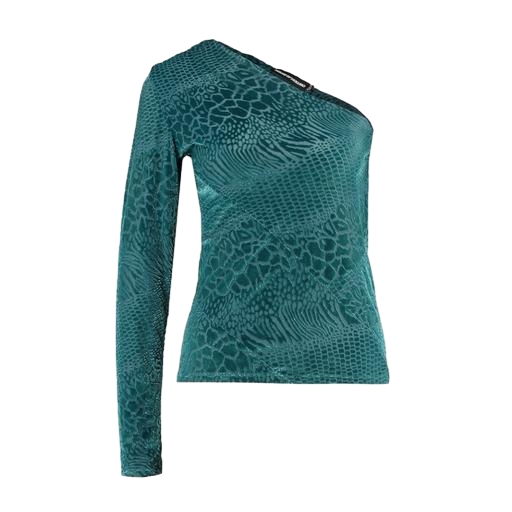
green one-shoulder top, green one shoulder top, long-sleeve top, white background